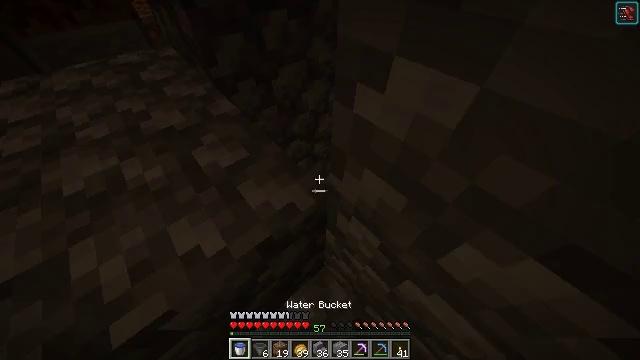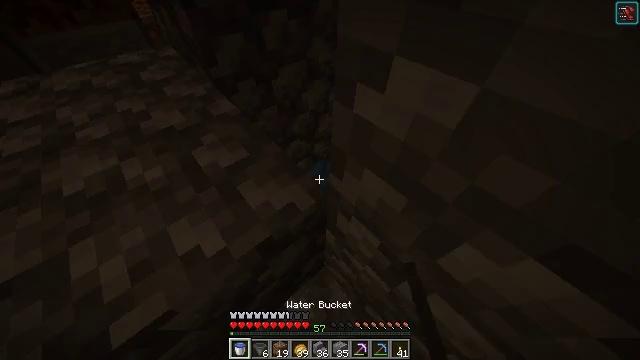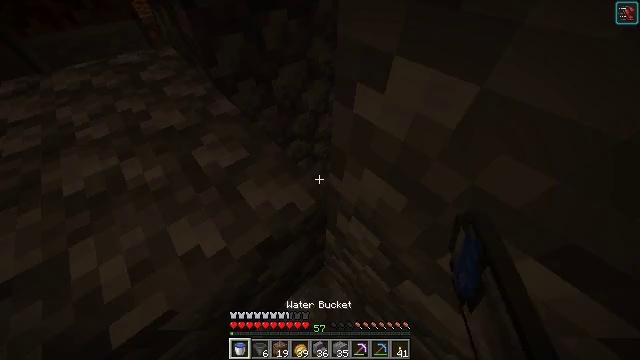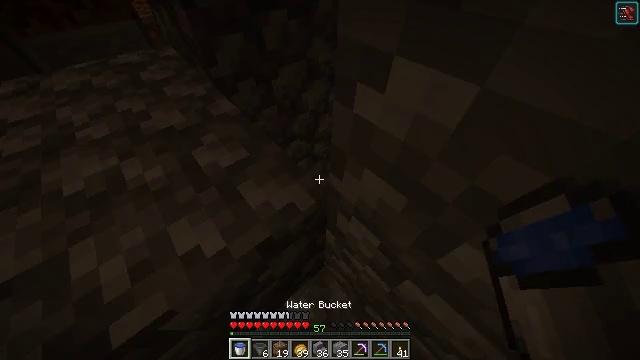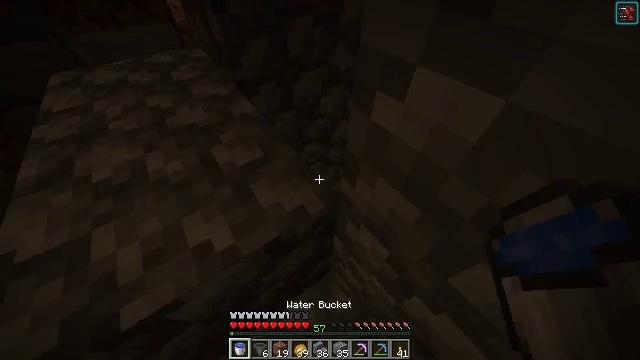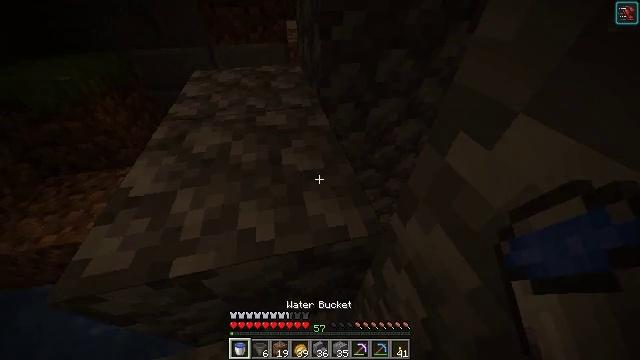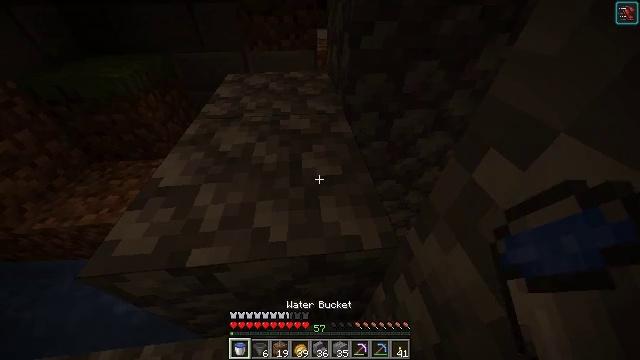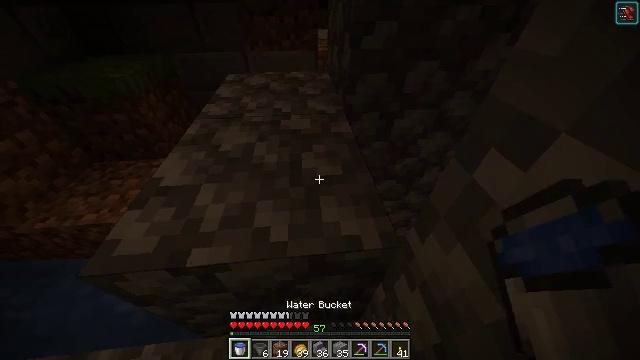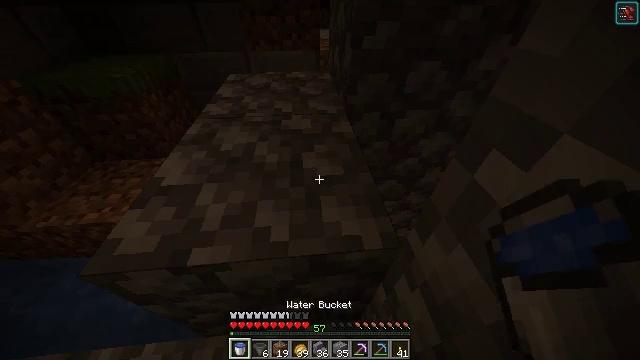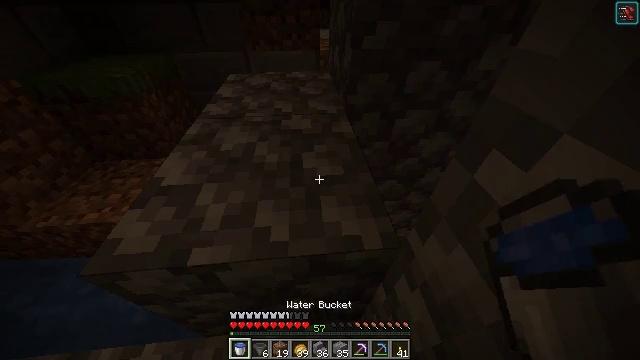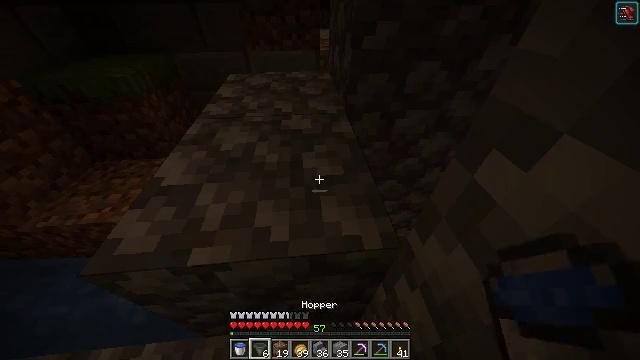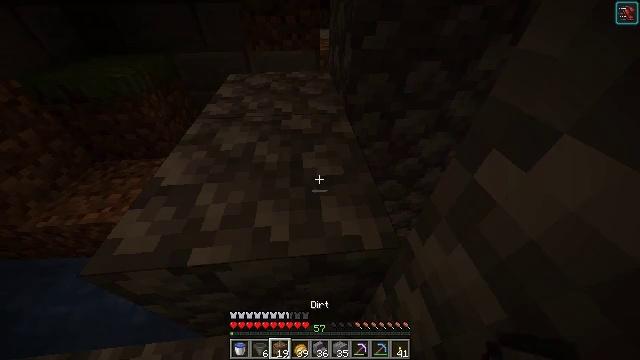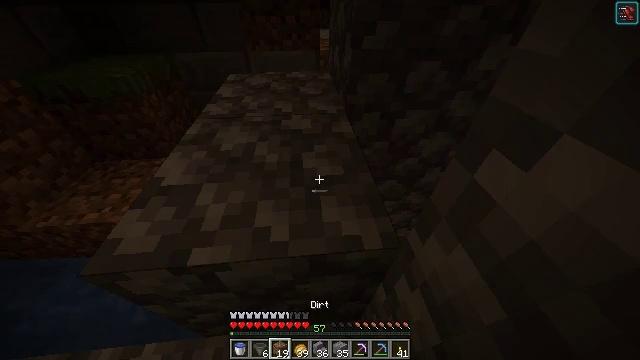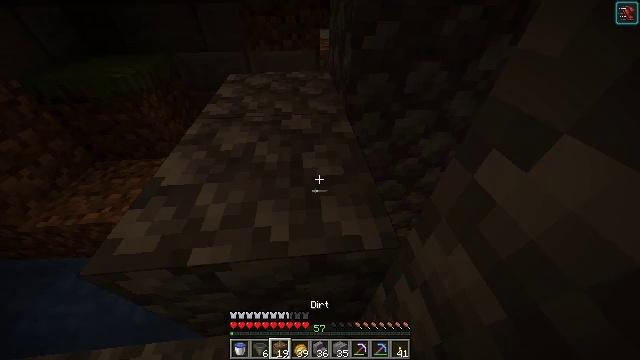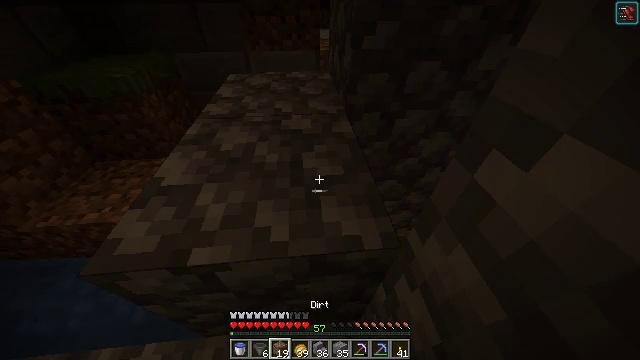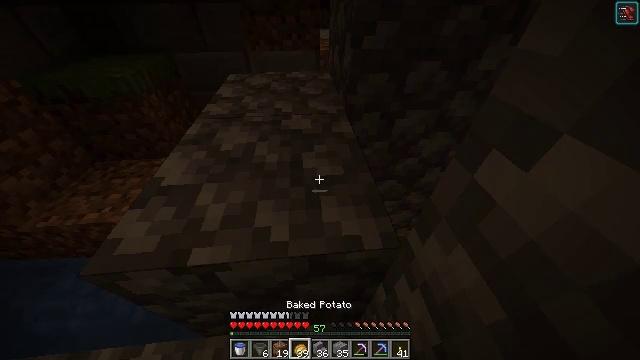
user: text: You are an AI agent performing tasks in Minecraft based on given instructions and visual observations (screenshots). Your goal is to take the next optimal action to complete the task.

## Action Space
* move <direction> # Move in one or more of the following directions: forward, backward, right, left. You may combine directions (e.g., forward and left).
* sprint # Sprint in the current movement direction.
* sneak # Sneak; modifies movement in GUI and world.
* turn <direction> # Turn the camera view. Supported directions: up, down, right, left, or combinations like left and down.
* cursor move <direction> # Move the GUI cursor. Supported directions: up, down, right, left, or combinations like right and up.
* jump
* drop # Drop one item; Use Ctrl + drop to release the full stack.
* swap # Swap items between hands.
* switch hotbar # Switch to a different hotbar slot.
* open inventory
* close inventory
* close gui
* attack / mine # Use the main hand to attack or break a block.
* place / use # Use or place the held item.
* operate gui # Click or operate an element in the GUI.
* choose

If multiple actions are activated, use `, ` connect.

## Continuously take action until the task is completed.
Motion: motion action
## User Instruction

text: Collect cobblestone blocks for construction.
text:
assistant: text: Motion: no_op
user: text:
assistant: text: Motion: no_op
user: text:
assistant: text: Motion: no_op
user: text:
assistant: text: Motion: turn left and up
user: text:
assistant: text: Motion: turn left and up
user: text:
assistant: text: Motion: turn left and up
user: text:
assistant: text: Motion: no_op
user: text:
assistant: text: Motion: no_op
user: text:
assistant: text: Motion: no_op
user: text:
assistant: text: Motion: no_op
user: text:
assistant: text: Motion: no_op
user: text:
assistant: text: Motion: no_op
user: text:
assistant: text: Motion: no_op
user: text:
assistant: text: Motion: no_op
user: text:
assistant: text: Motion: no_op
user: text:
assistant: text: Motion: no_op
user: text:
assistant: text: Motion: no_op
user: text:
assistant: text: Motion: no_op
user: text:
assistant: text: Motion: no_op
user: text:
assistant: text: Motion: no_op
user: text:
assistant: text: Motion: no_op
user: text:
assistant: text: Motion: no_op
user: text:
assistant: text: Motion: no_op
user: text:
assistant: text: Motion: no_op
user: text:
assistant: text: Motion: no_op
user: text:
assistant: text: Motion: no_op
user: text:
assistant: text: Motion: no_op
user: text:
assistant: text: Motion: no_op
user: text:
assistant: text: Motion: turn left and up
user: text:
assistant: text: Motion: turn left and up